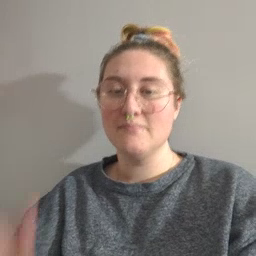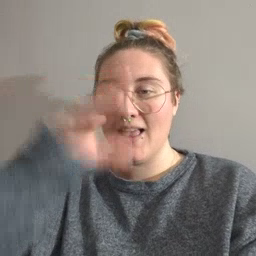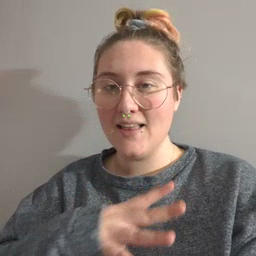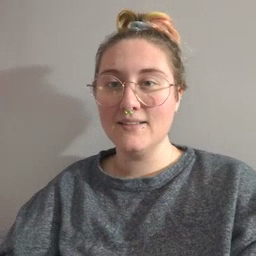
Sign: man